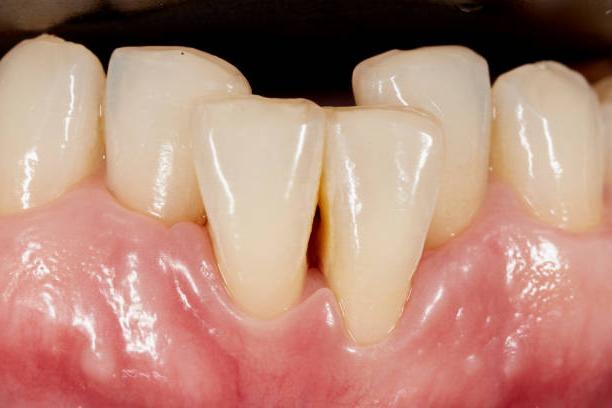
Condition: Gingivitis